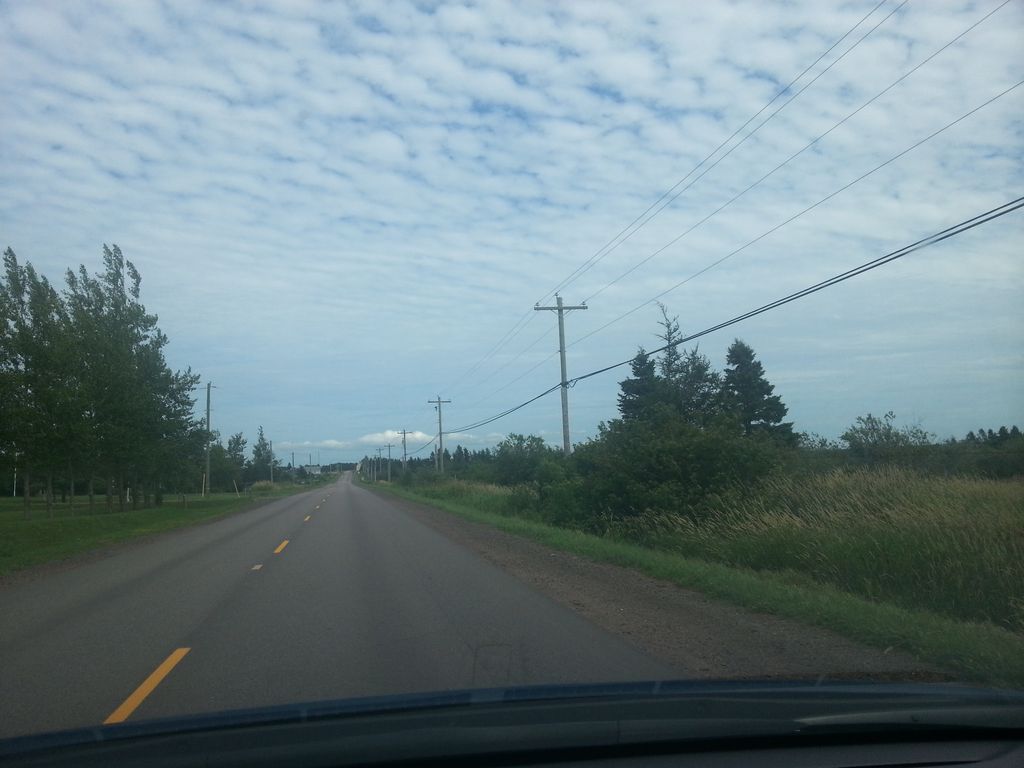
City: charlottetown